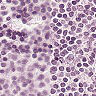
Metastatic tissue present: no